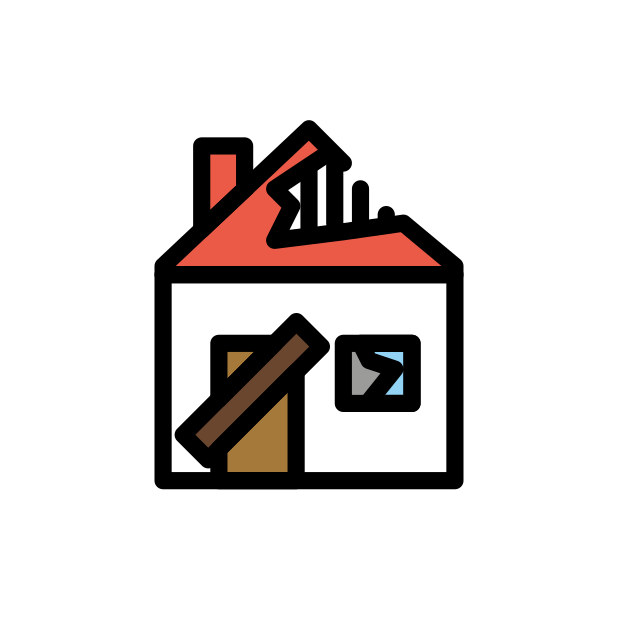
Emoji: 🏚
Name: derelict house building
Unicode: 0x1f3da